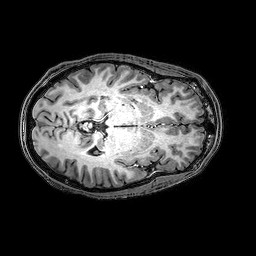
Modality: T1w
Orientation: axial
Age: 26
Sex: male
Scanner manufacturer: philips
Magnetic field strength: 3 T
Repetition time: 0.009 s
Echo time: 0.0035 s